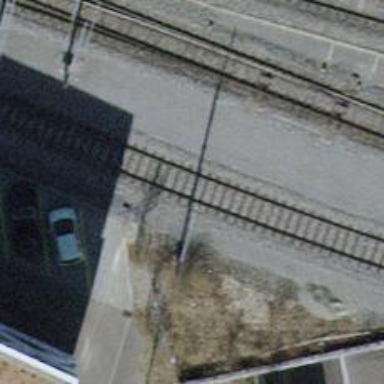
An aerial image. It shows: Yard with single rail track. The railway track is electrified with contact line for service purposes.